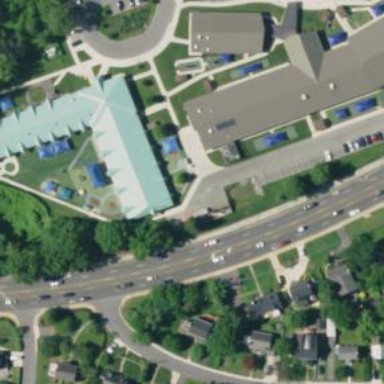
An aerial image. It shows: Kindergarten building.